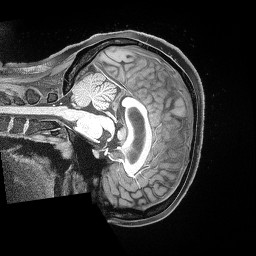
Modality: T1w
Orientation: sagittal
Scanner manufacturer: siemens
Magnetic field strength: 3 T
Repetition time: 2.53 s
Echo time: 0.00169 s